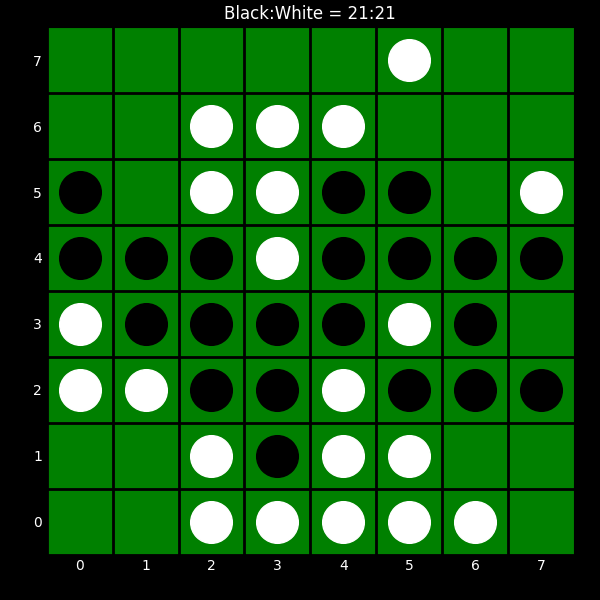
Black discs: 21
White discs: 21